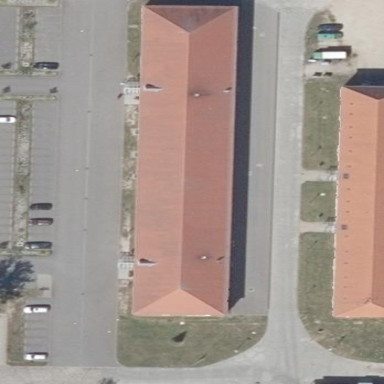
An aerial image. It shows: Police building.